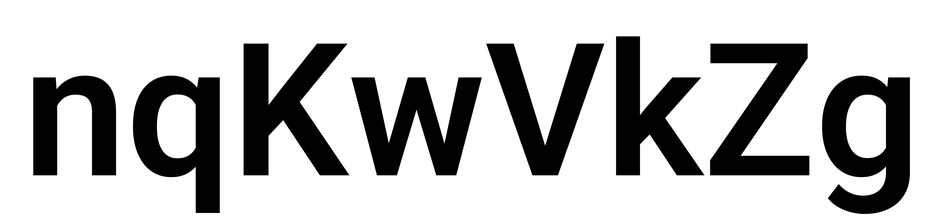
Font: Roboto_SemiBold